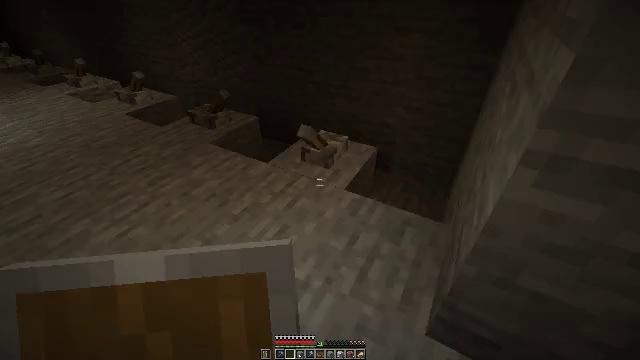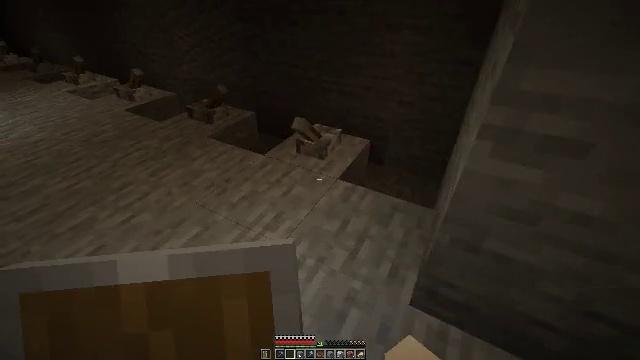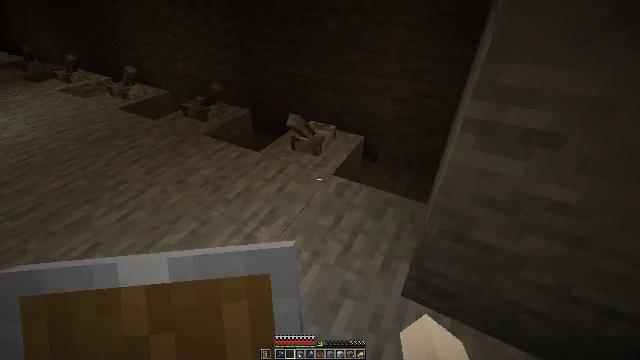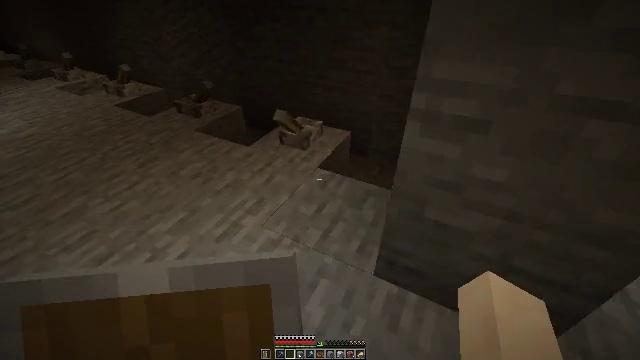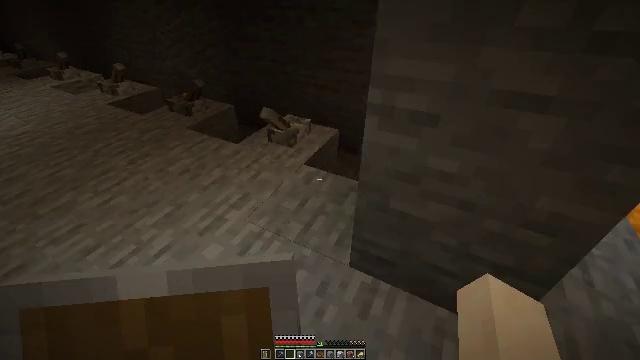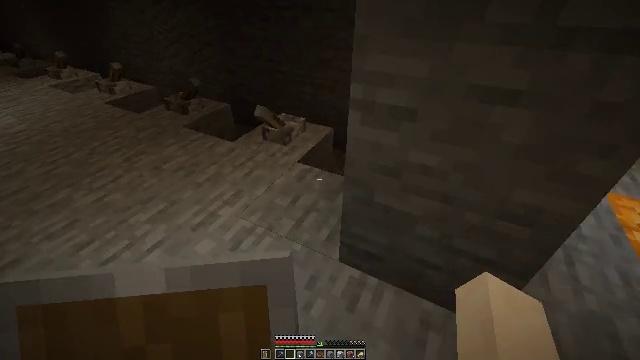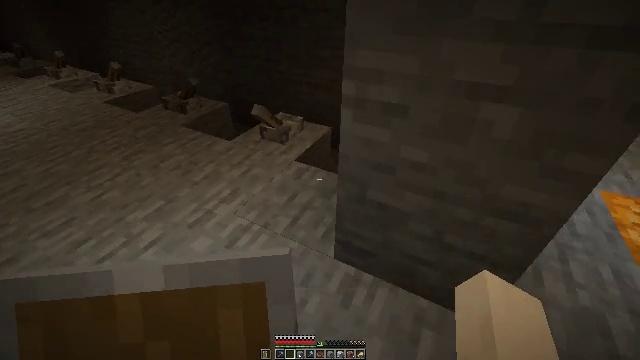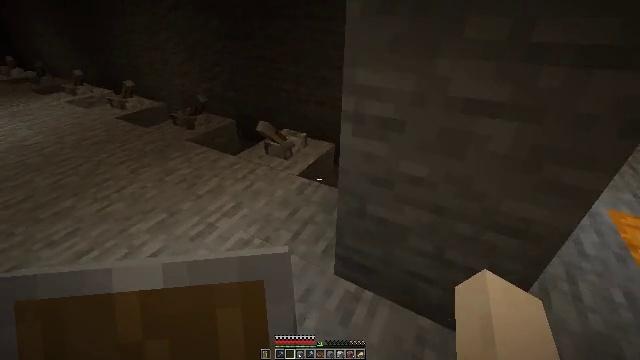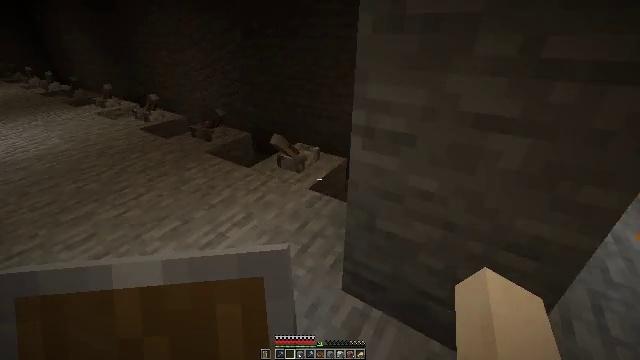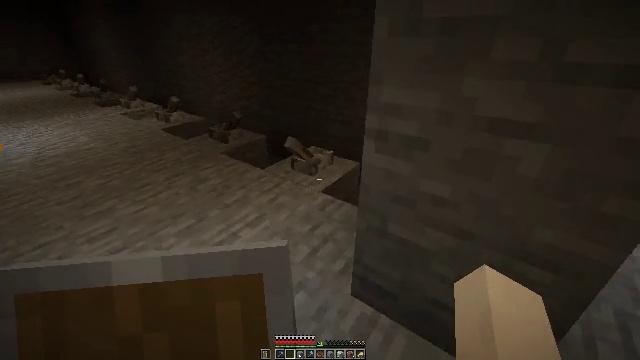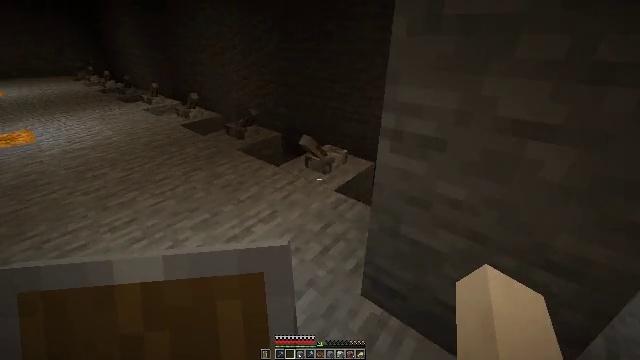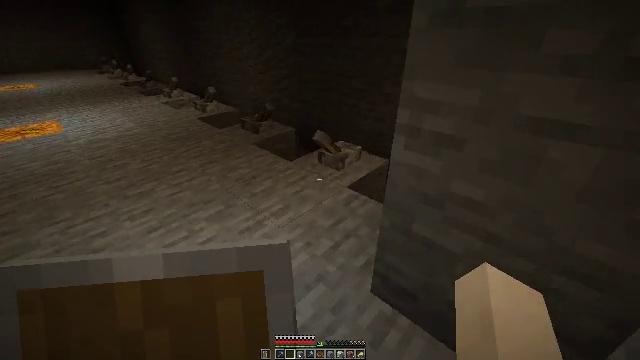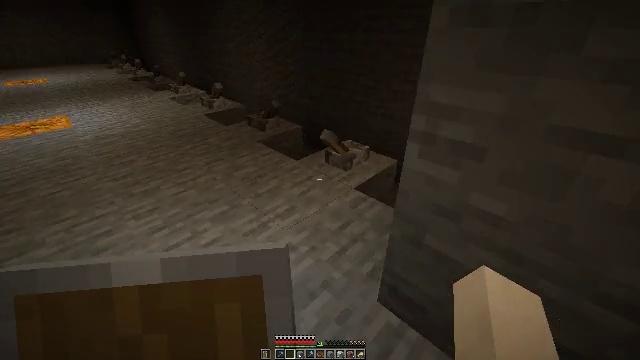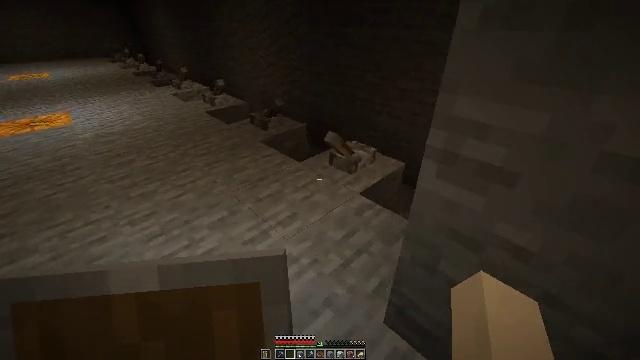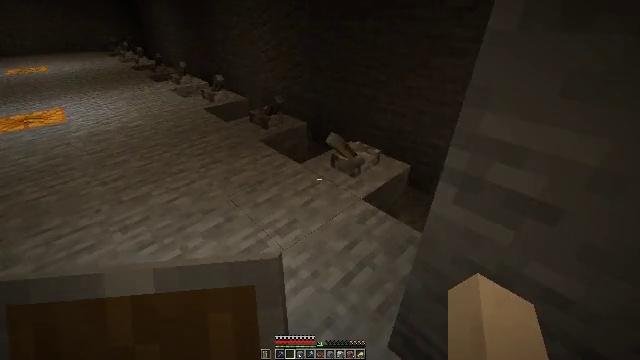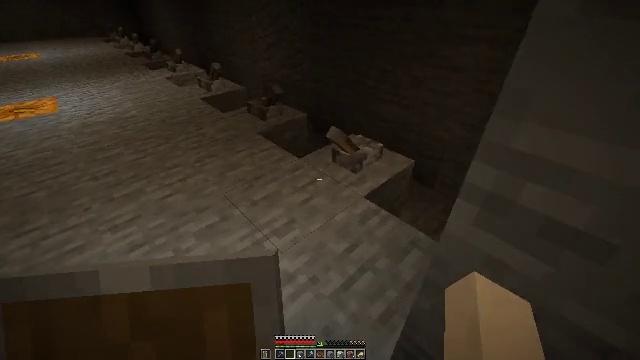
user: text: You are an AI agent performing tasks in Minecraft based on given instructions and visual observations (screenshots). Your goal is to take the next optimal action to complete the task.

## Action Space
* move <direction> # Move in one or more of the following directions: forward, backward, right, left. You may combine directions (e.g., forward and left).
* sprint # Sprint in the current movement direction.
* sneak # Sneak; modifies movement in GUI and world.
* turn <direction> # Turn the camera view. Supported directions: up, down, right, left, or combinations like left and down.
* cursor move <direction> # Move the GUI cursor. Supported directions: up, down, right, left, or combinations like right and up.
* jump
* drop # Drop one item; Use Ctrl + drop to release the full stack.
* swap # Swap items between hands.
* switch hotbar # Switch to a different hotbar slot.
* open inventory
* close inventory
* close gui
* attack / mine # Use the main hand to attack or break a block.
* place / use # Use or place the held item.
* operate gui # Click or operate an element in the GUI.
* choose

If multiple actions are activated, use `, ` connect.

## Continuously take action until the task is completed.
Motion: motion action
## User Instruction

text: Break the existing lever.
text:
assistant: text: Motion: move back and move right
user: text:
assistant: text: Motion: move back and move right
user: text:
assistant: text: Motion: move right
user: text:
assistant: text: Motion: no_op
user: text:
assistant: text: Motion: no_op
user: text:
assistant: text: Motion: no_op
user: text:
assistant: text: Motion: turn left and up
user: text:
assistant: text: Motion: turn left and up
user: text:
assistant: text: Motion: turn left
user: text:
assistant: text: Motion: turn left
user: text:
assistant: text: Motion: turn left
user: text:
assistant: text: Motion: move forward, turn left
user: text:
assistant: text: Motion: move forward, turn left and down
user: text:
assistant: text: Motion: move forward, turn down
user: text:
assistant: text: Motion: move forward, turn down
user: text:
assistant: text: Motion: move forward, turn down
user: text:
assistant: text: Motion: move forward and move right, turn down
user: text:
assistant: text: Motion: move forward and move right, turn down
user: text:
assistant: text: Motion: move forward and move right, turn down
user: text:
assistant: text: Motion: move right, turn left and down
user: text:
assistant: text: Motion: move right, turn left and down
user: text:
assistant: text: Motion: turn left and down, switch to hotbar 1
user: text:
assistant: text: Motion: turn left and down, switch to hotbar 1
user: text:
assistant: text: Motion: switch to hotbar 1
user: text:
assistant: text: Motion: no_op
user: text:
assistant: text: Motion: no_op
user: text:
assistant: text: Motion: move right, turn left and up
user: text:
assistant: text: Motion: move forward and move right, turn left and up
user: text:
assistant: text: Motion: move forward and move right
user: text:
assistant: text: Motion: move forward